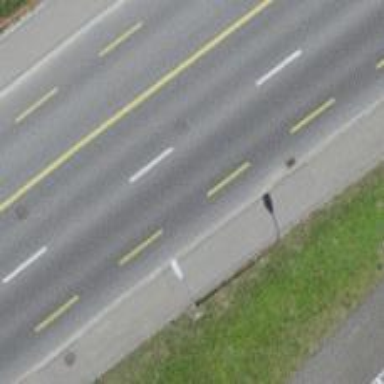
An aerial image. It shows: Secondary road with asphalt surface and designated cycle lane.